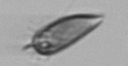
Label: Prorocentrum_triestinum